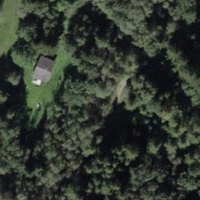
EUNIS habitat code: 43
Species observed at this site:
Aruncus dioicus